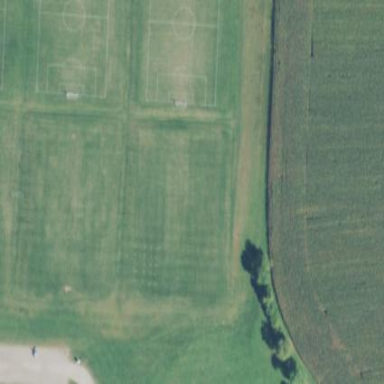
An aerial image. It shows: Soccer pitch for leisure land activities.